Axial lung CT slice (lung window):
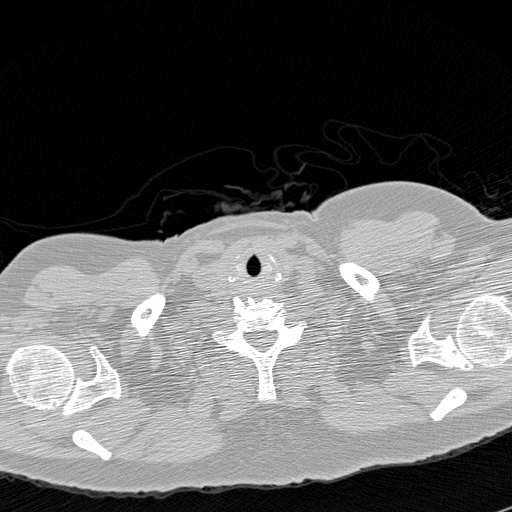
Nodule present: no